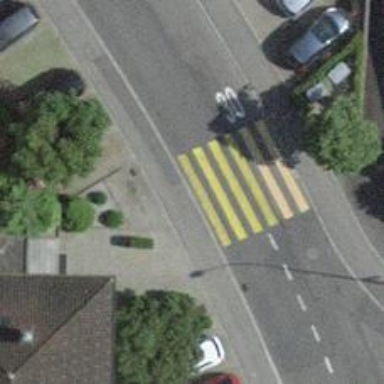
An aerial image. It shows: Kerb barrier.